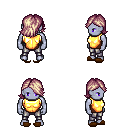
a pixel art fantasy rpg character, male body template, dark elf, purple skin, gold chest armor, metal pants, white blonde swoop hairstyle, brown slippers, four views (front, back, left, right), 2x2 character sprite sheet, small pixel art, hard edges, no anti-aliasing